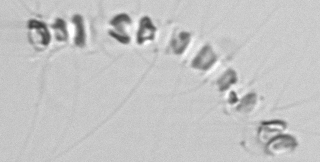
Label: Chaetoceros_socialis